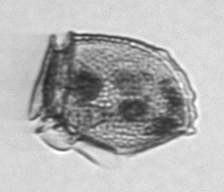
Label: Dinophysis_norvegica